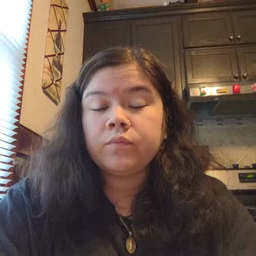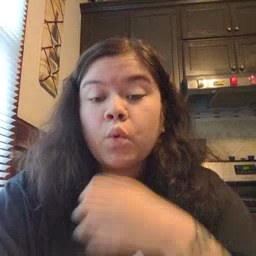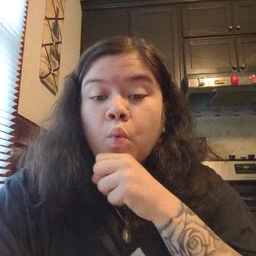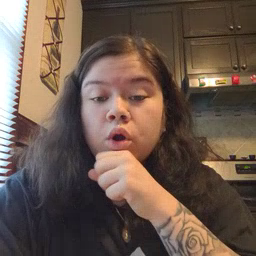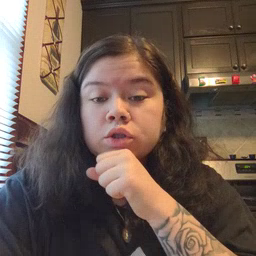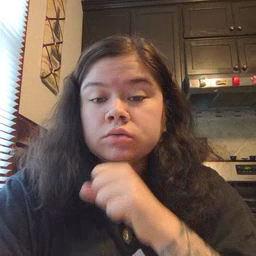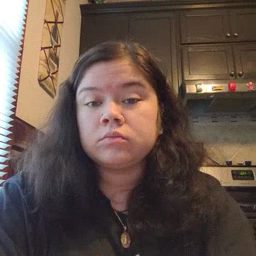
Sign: orange